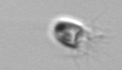
Label: Balanion